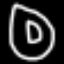
Label: donut